Question: '''
var str1 = "Sarah";
var str2 = "Tom";
var strTable = "<table style='width:100%'><tr><th>"+ str1 +"</th><th>"+ str2 +"</th> <th>Age</th> </tr> <tr> <td>Jill</td><td>Smith</td><td>50</td></tr></table>";
$scope.rTable= strTable;
'''
I am trying to pass HTML code in '$Scope.rTable' but instead of rendering the table it shows the HTML code as it is in the output.
i.e.
'''
<table style='width:100%'><tr><th>Sarah</th><th>Tom</th> <th>Age</th> </tr> <tr> <td>Jill</td><td>Smith</td><td>50</td></tr></table>
'''
I want it like:

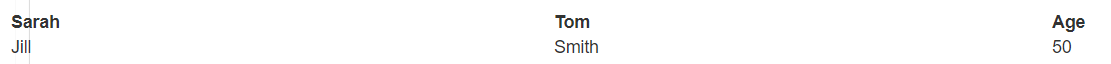
Answer: Controller
'''
app.controller('MainCtrl', function($scope, $sce) {
var str1 = "Sarah";
var str2 = "Tom";
var strTable = "<table style='width:100%'><tr><th>" + str1 + "</th><th>" + str2 + "</th> <th>Age</th> </tr> <tr> <td>Jill</td><td>Smith</td><td>50</td></tr></table>";
$scope.rTable = $sce.trustAsHtml(strTable);
});
'''
HTML
'''
<body ng-controller="MainCtrl">
<div ng-bind-html="rTable"></div>
</body>
'''